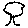
Label: tree